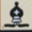
Piece: bB